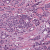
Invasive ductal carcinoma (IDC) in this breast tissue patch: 1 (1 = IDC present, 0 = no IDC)